Question: I want to ask what the purpose of using an asset catalog is, where one has to create x.png, x@2x.png, and x@3x.png images to support the iPhone screen platforms when they can just use Auto Layout?
I mean, can't we just setup constraints and have one x.png image, and depending on the screen size as well as the constraints, Auto Layout will scale the images proportionally without having to have 3 different size of the same images?
This is what I'm doing right now for my app, and want to know if it is beneficial to use Auto Layout instead of an Asset Catalog? Unless I'm misunderstanding the difference between the two?

As you can see from my screenshot, I setup an UIImageView with a proportional height constraint that will scale appropriately depending on the screen size.
Can someone explain in more details? Thanks
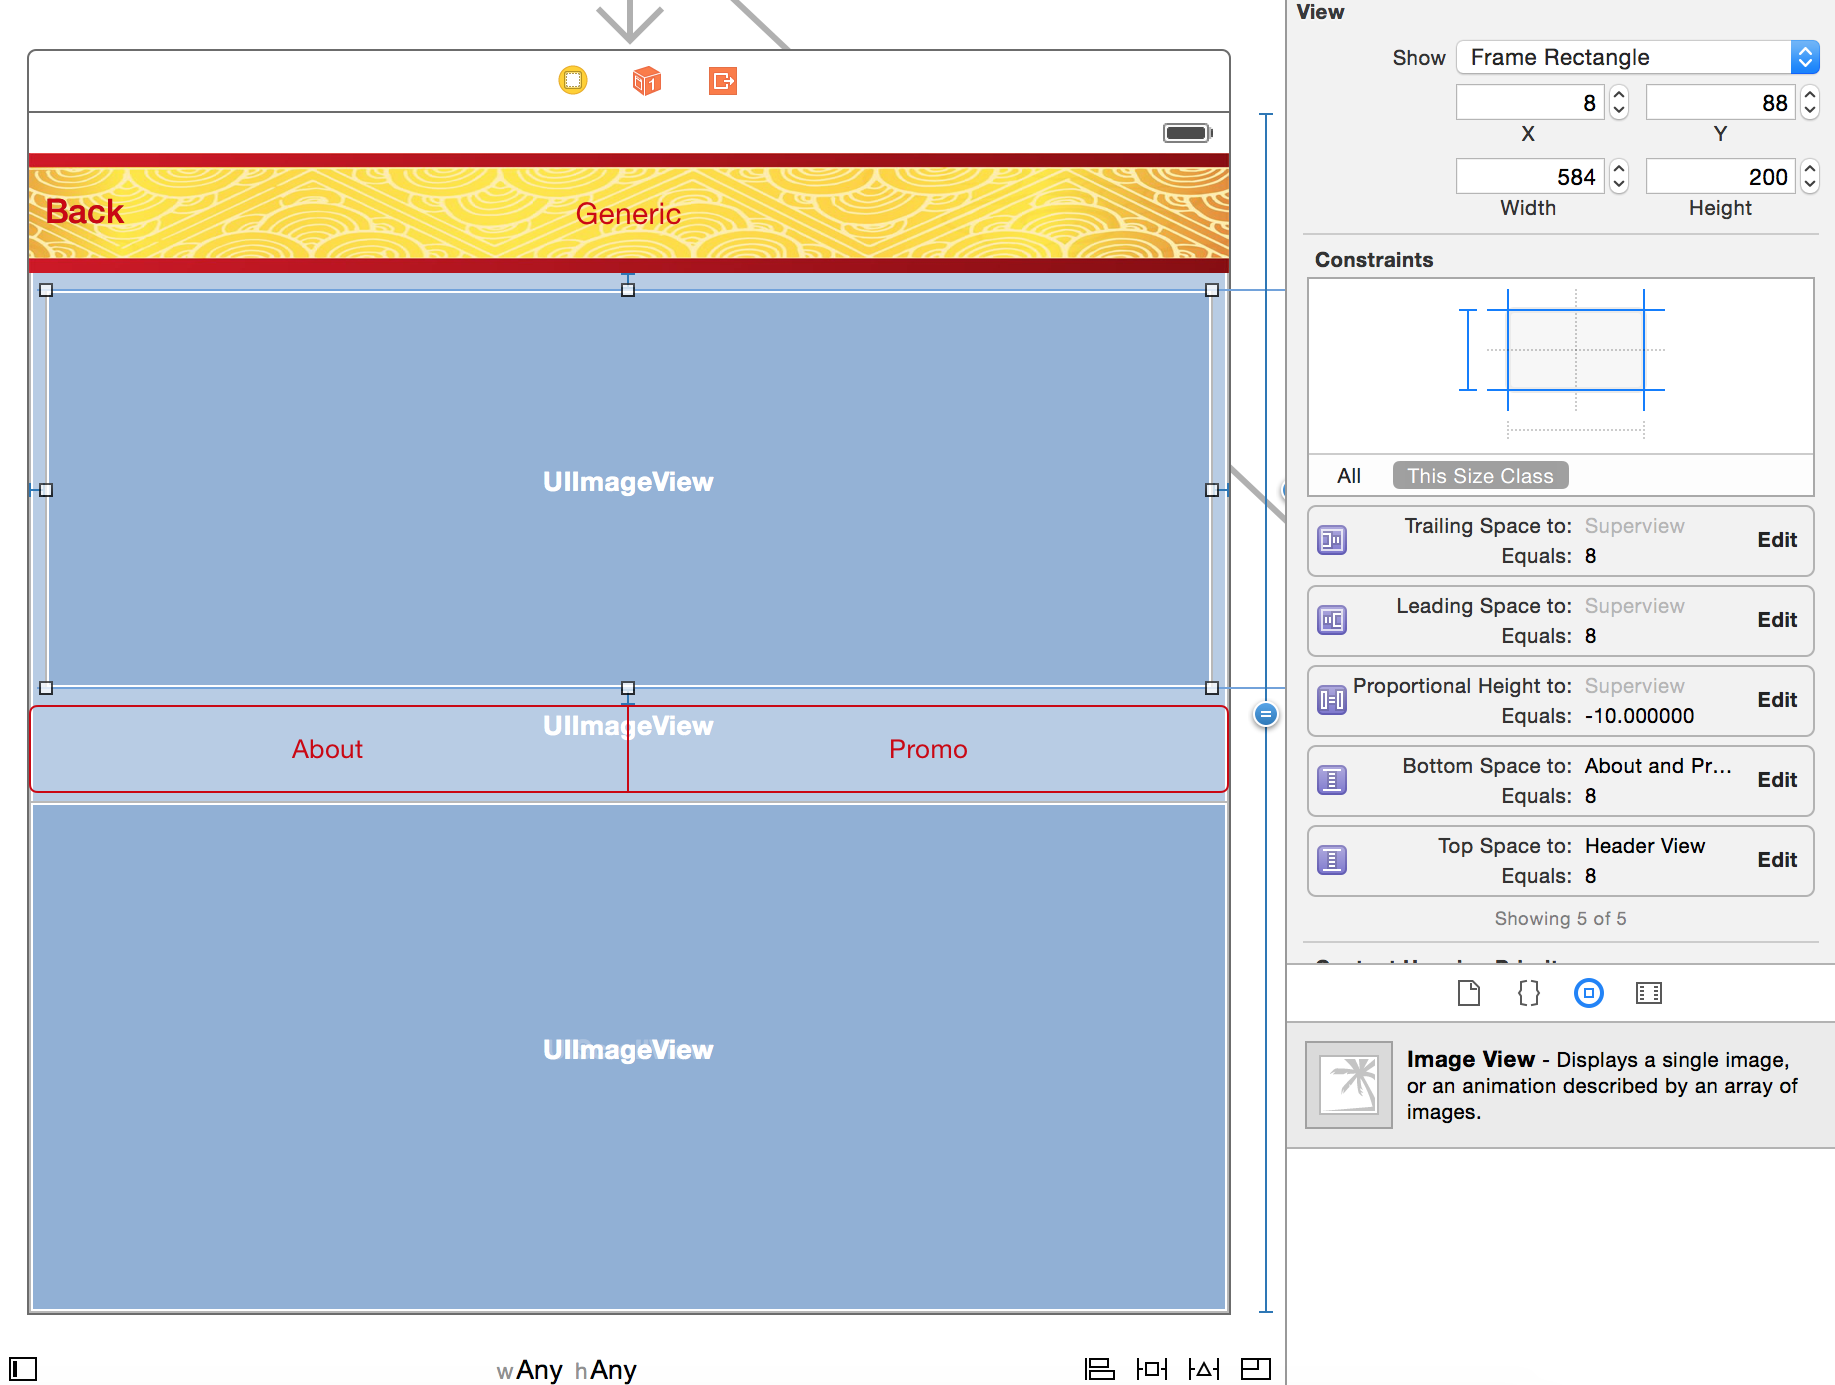
Answer: Auto layout changes size of image (UIImageView). Asset catalog helps substitute different resolution (UIImage) to match resolution of screen. They have nothing to do with one another.
Also, it is very wasteful of memory to use a larger image than you need. So you could use a 3x image scaled down on a single-resolution screen iPad, but that would be terribly wasteful of memory - and might not even look as good as using a single-resolution image to start with, where the pixels of the image can match the pixels of the screen.